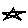
Label: star